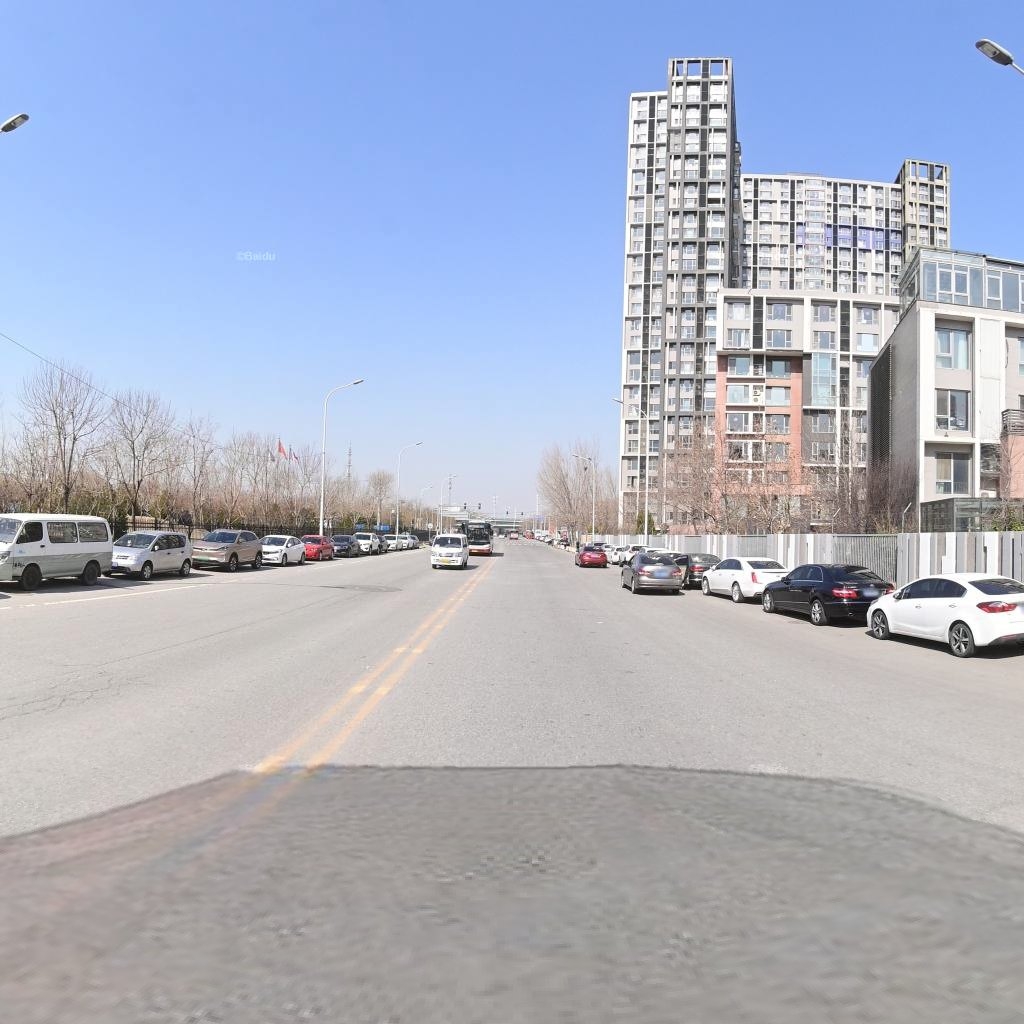
Region: Chaoyang
Road damage annotations: alligator crack, longitudinal crack